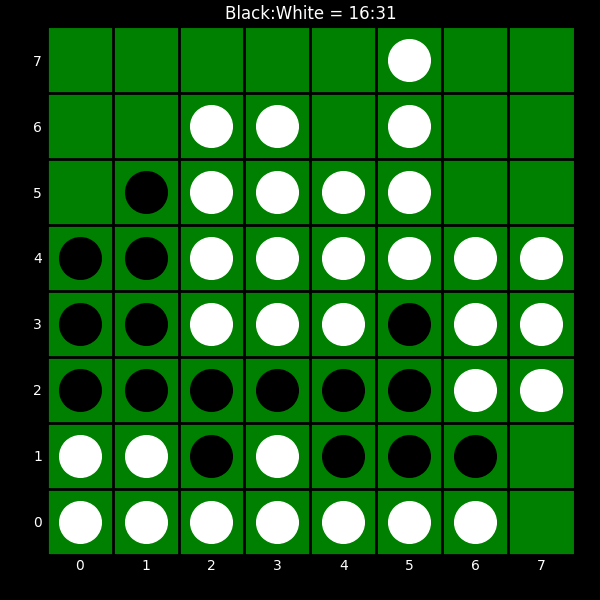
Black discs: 16
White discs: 31